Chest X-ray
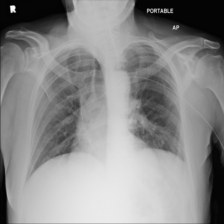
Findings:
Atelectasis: negative
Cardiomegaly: negative
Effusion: negative
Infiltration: negative
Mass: negative
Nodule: negative
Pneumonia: negative
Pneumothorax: negative
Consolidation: negative
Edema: negative
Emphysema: negative
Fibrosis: negative
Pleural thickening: negative
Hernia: negative